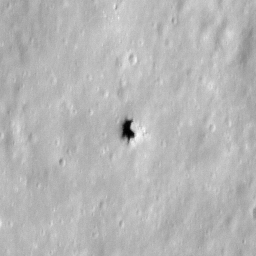
Pit: Stevinus 9b
Host crater: Stevinus
Host type: impact_melt
Lunar coordinates: latitude -32.94, longitude 54.745